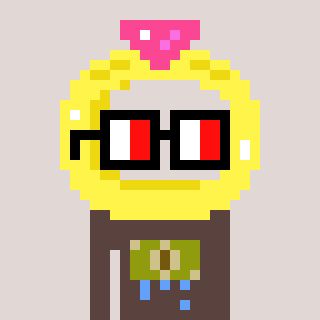
a pixel art character with square glasses with black frames and red eyes, a ring-shaped head and a darkbrown-colored body on a warm background